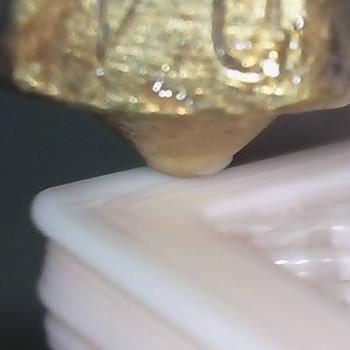
Flow rate: 267%